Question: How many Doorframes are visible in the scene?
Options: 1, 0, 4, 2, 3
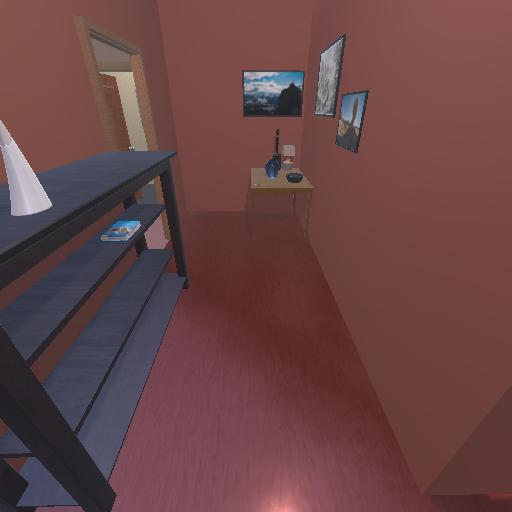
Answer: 1